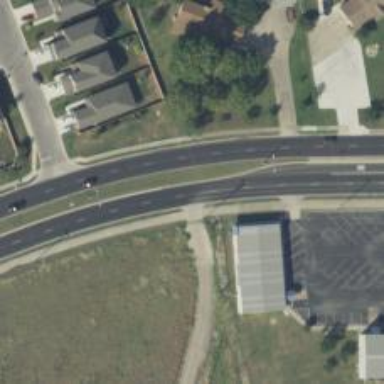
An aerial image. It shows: Secondary road with asphalt surface.